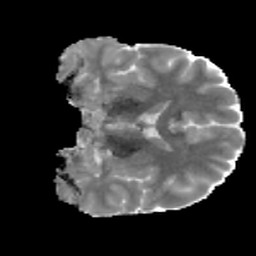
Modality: MD
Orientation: coronal
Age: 28
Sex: male
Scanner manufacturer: siemens
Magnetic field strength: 3 T
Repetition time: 3.5 s
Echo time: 0.086 s